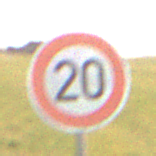
Verkehrszeichen: Geschwindigkeit20
Umgebung: Outdoor, Nature
Tageszeit: SunriseSunset
Wetter: PartlyCloudy
Licht: Natural
Jahreszeit: NotSpecified
Kontrast: LowContrast